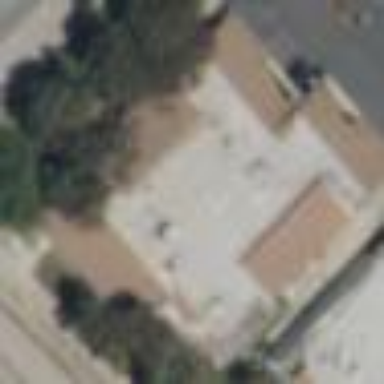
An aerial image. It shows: Retail building.